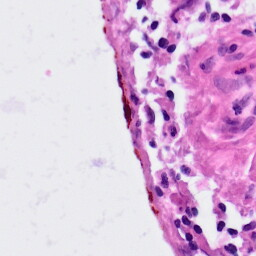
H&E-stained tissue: Lung